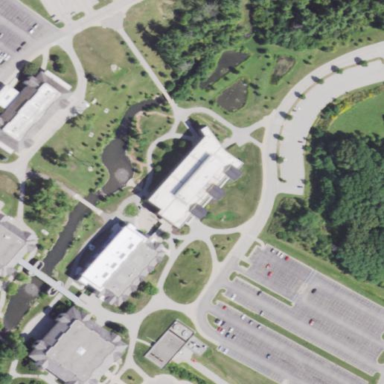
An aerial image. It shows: College building.